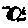
Label: moon